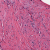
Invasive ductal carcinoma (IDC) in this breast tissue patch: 0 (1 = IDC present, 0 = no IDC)